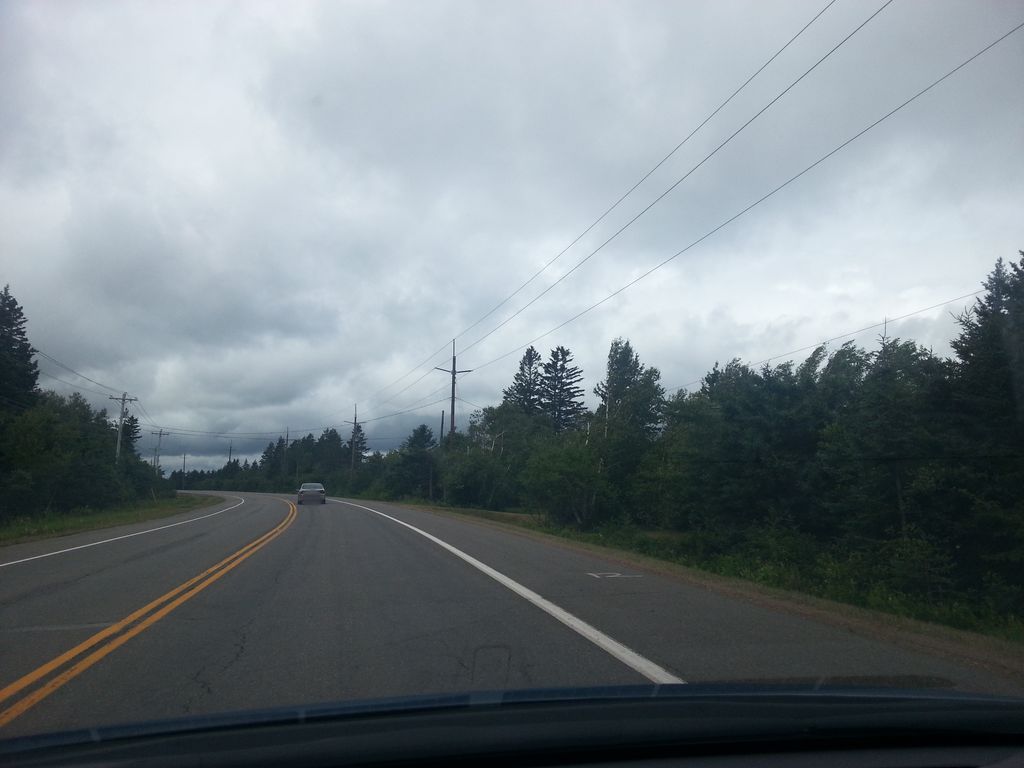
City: charlottetown